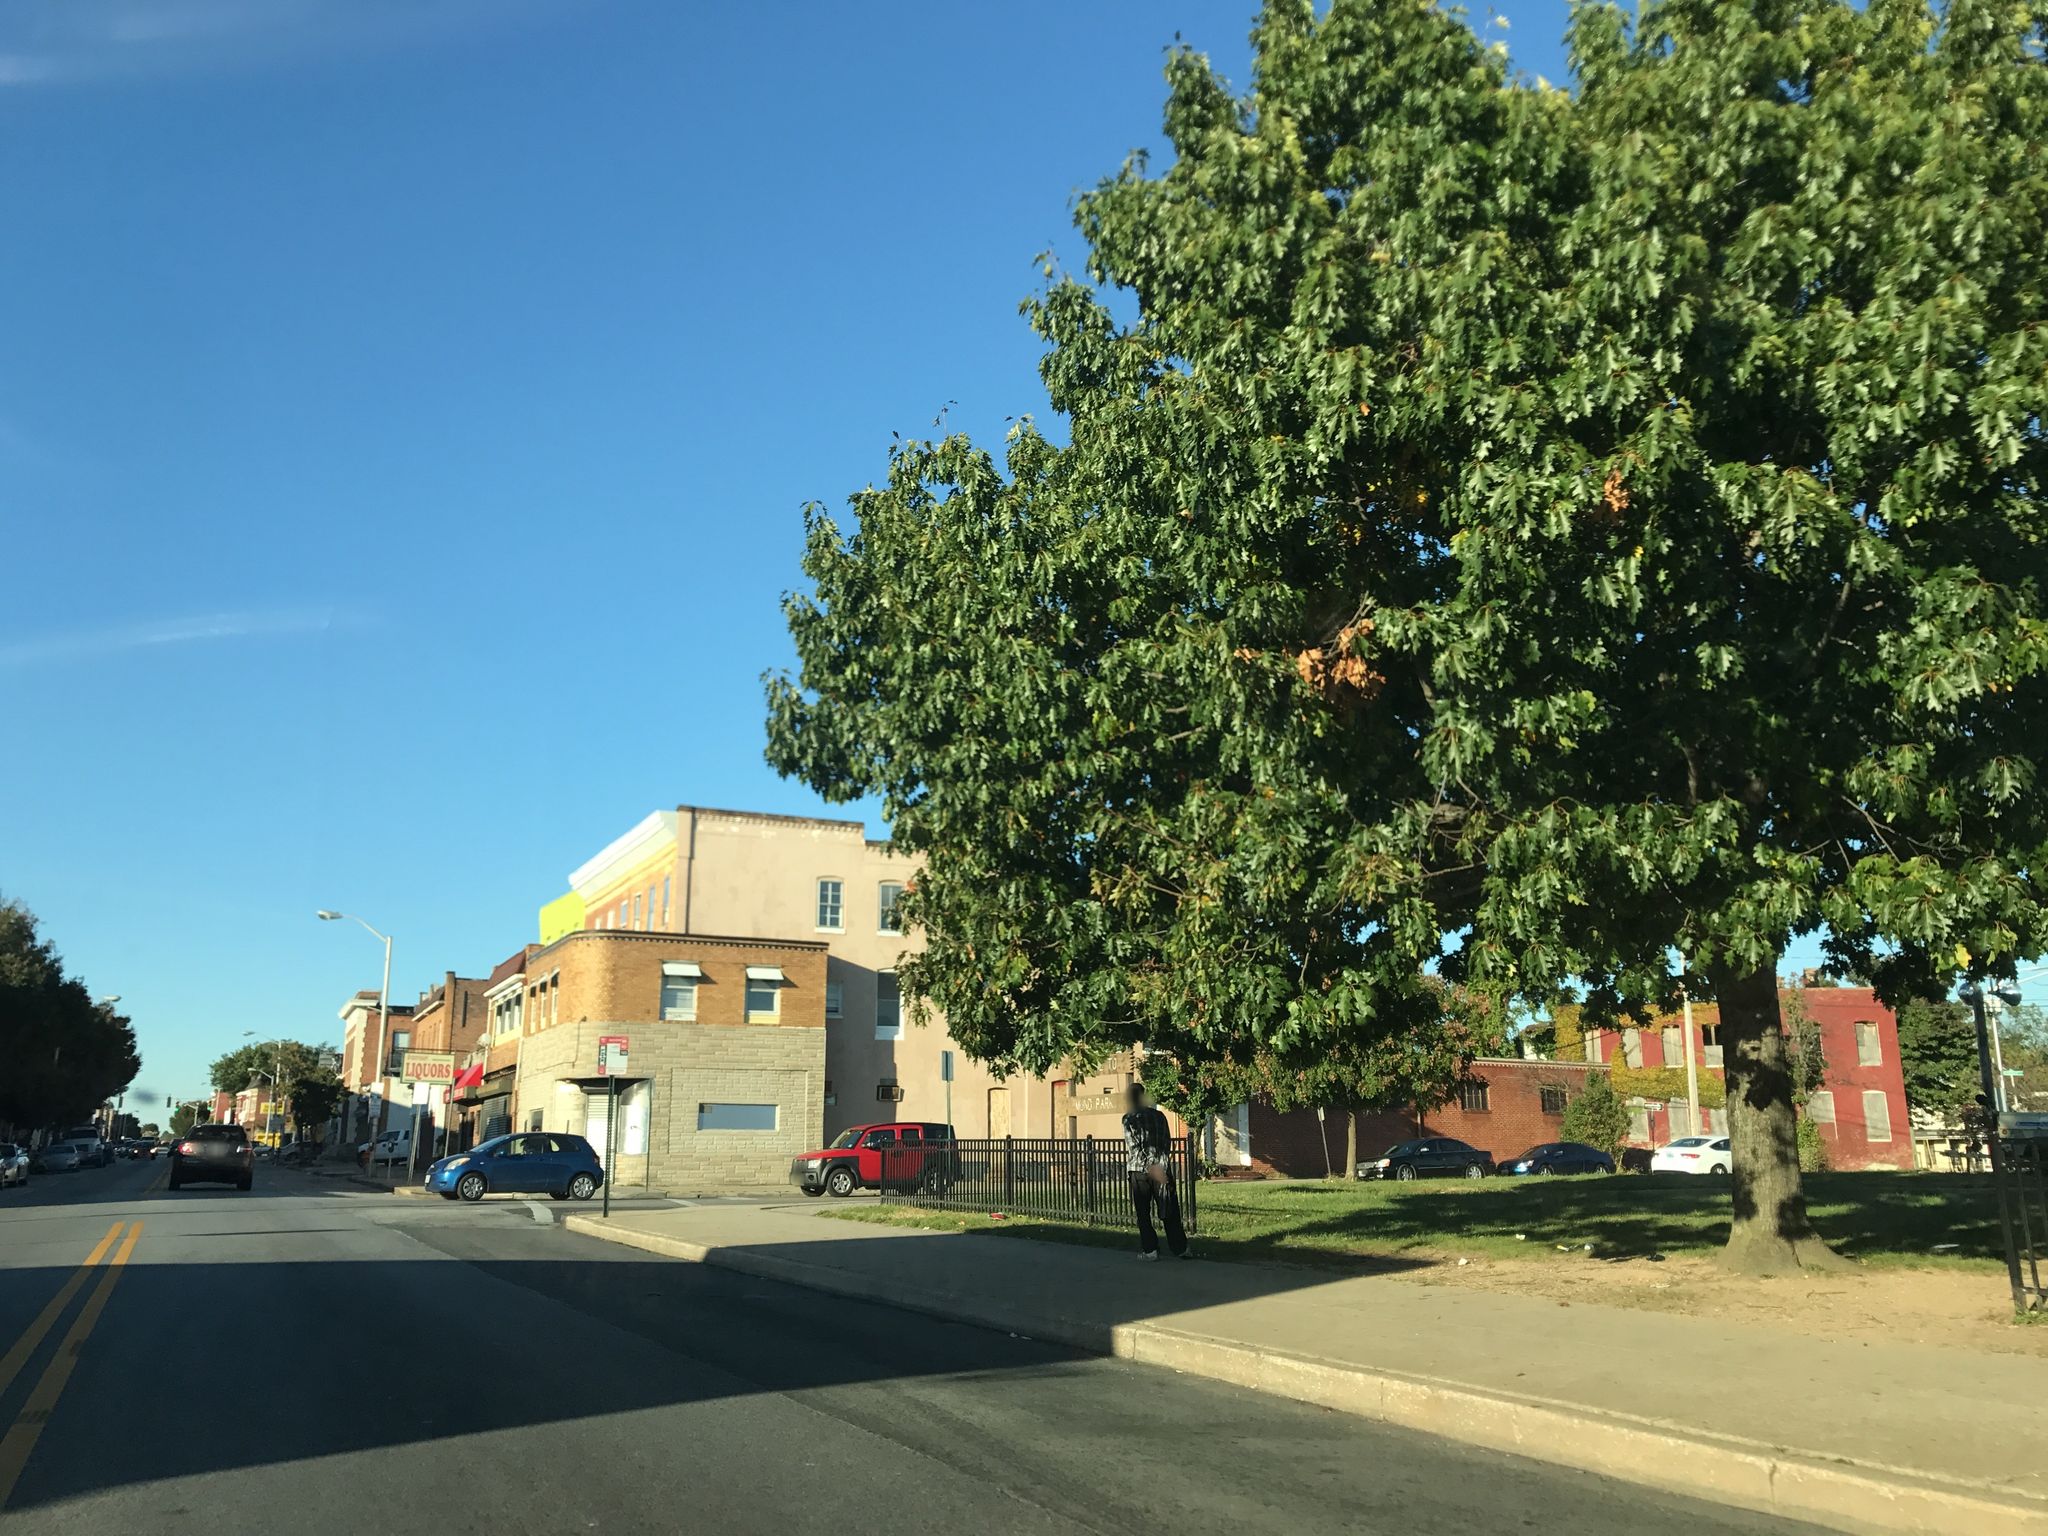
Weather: clear
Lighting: day
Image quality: good
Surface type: driving surface
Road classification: residential
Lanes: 1
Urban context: urban centre
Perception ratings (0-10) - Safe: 7.18, Lively: 8.93, Beautiful: 6.94, Boring: 1.65, Depressing: 2.37, Wealthy: 4.55